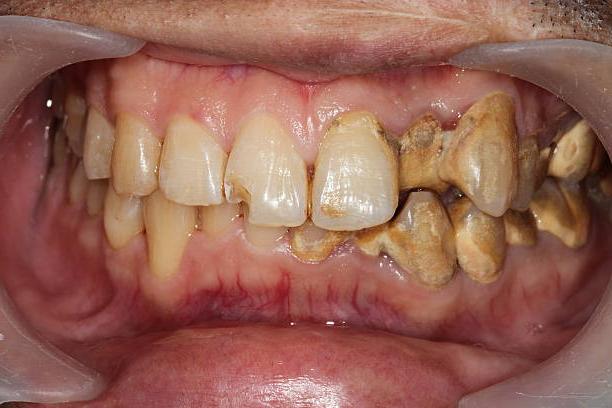
Condition: Gingivitis